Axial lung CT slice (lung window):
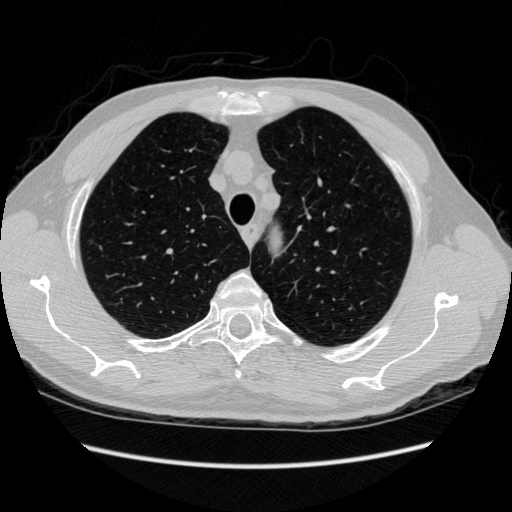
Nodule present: no